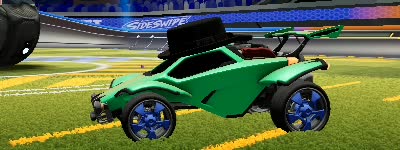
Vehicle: octane